Field crop: maize
Growth stage: 2
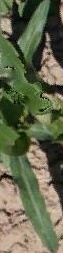
Species: maize